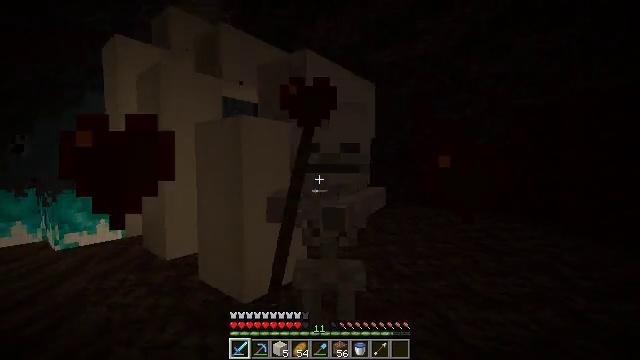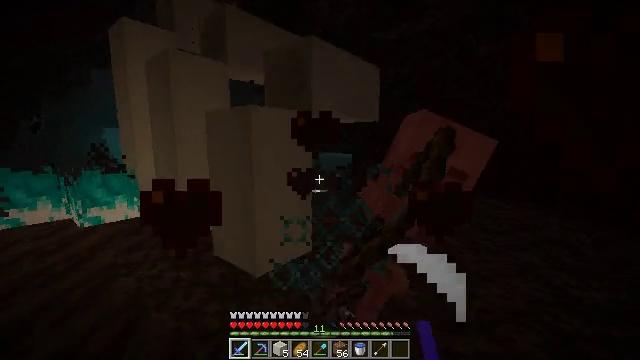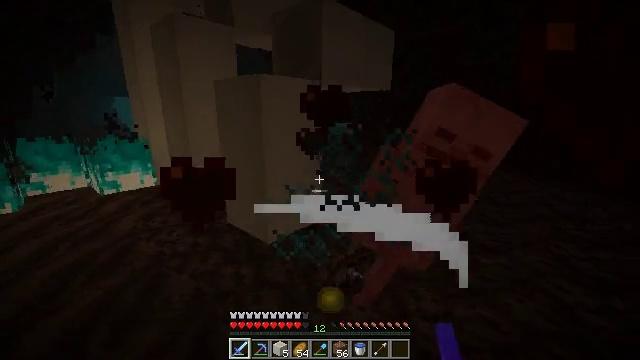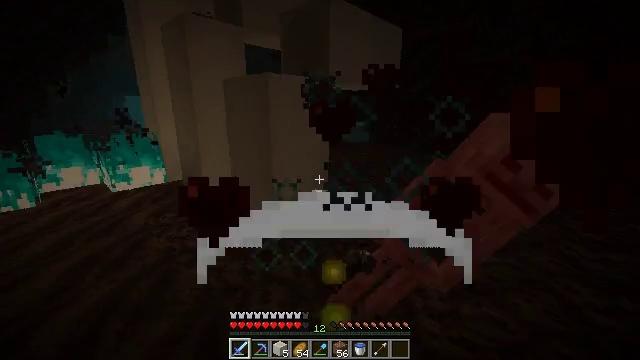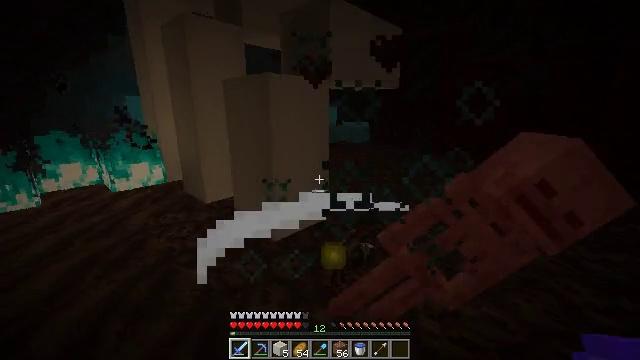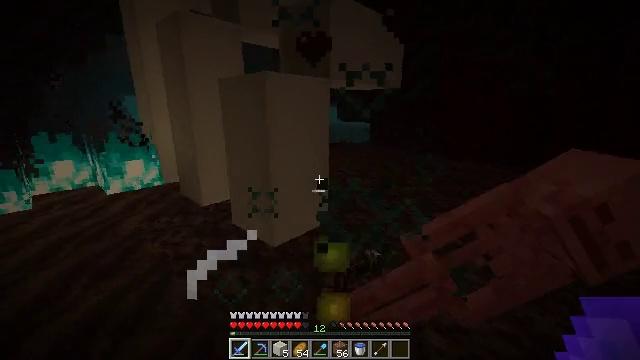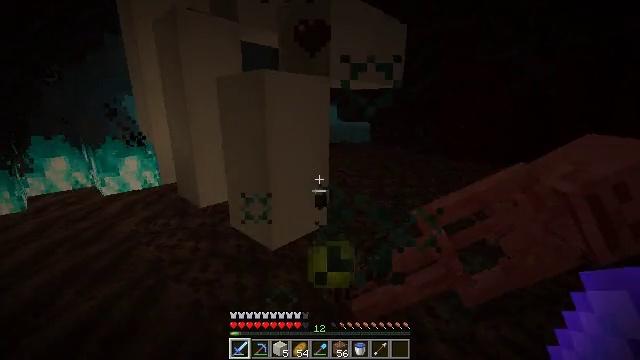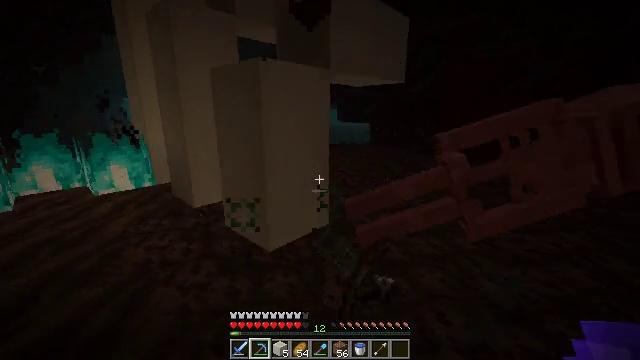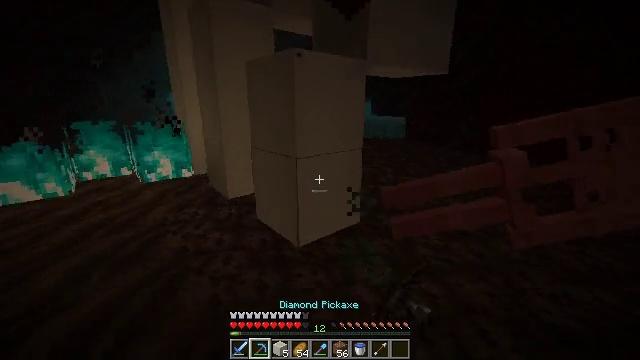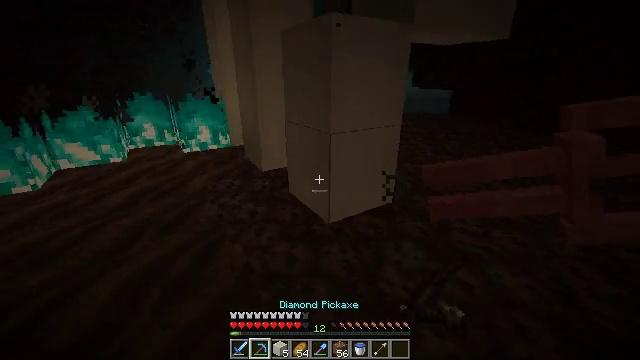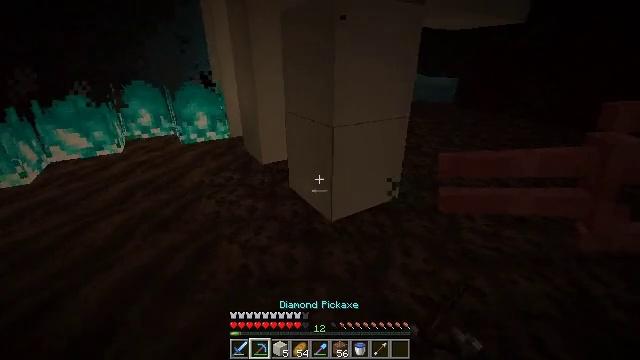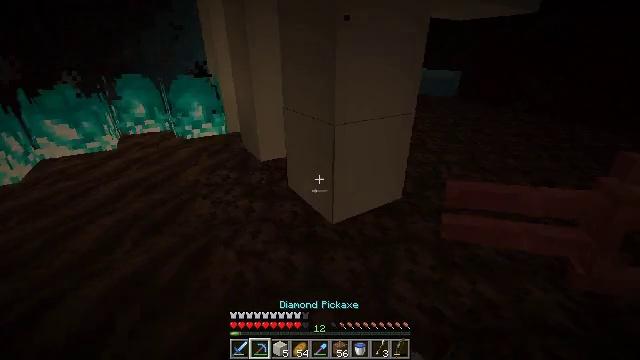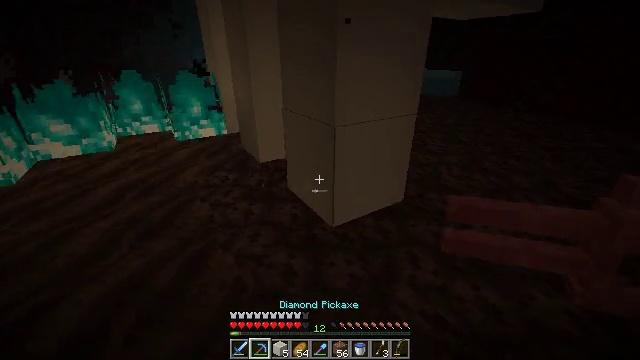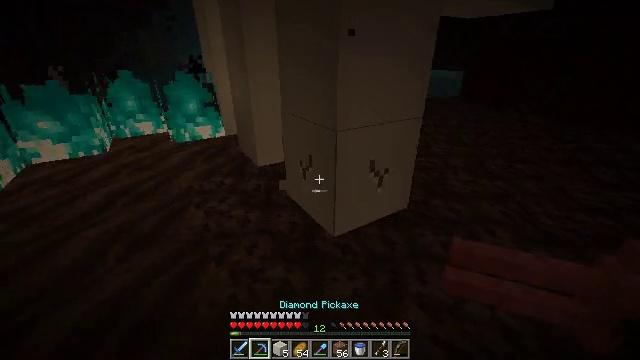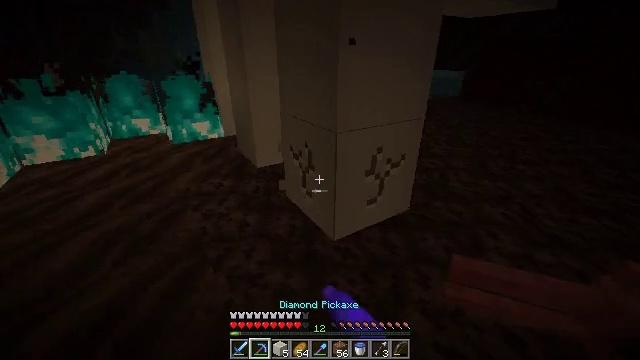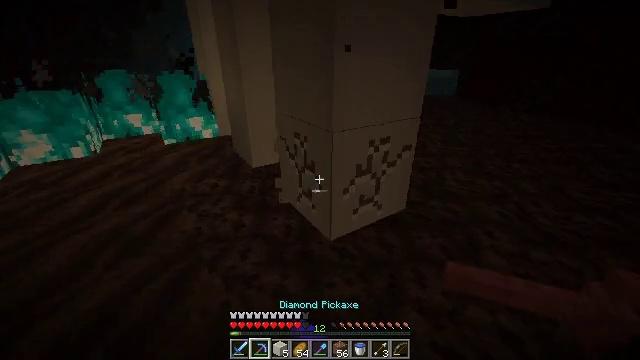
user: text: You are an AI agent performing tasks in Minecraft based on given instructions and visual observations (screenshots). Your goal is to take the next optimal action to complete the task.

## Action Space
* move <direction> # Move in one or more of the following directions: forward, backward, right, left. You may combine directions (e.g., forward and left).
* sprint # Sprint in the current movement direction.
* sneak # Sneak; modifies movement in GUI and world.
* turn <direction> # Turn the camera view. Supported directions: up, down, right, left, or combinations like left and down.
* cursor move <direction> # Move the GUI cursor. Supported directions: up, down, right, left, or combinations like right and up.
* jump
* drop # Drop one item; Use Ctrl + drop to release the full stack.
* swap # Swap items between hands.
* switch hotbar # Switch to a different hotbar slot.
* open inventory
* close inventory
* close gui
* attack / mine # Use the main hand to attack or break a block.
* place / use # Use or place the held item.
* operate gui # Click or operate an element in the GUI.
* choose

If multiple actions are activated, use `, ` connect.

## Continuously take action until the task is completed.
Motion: motion action
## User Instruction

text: Use a pickaxe to mine the bone block.
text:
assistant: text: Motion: move back, turn left and down
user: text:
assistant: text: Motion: turn left and down
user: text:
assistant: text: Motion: turn left
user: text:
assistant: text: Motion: move forward
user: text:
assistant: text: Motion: move forward
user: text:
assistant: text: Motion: move forward
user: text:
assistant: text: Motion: move forward, switch to hotbar 2
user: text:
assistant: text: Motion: move forward, turn left and down, switch to hotbar 2
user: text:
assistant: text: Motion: move forward, turn left and down, switch to hotbar 2
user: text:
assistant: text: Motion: move forward, turn down, switch to hotbar 2
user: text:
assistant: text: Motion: move forward, turn down
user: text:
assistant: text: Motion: move forward
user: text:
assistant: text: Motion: move forward, attack / mine
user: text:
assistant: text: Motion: attack / mine
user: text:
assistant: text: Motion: attack / mine
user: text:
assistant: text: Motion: turn right and up, attack / mine
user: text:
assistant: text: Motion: move forward, turn right and up, attack / mine
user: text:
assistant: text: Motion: move forward, turn right and up, attack / mine
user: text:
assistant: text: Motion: move forward, turn up, attack / mine
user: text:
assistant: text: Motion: move forward, turn right and up, attack / mine
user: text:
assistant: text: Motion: move forward, attack / mine
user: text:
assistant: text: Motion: move forward, turn right and up, attack / mine
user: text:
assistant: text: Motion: move forward, turn right and up, attack / mine
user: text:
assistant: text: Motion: move forward, turn up, attack / mine
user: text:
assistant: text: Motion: move forward, turn up, attack / mine
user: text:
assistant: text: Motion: turn right, attack / mine
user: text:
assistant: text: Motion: attack / mine
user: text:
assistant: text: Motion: attack / mine
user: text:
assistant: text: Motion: move forward, turn right, attack / mine
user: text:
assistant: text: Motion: move forward, turn right and up, attack / mine